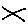
Label: line